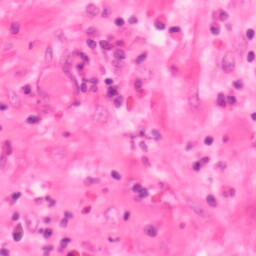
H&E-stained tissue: Colon